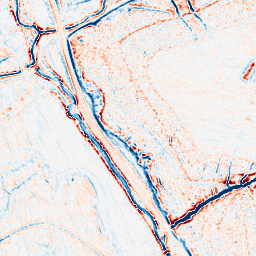
Category: edge_preserving
Decomposition family: bilateral
Decomposition parameters: d: 9
sigma_color: 75
sigma_space: 25
Upsampling method: edge_directed
Upsampling parameters: scale: 2
Upsampling scale: 2